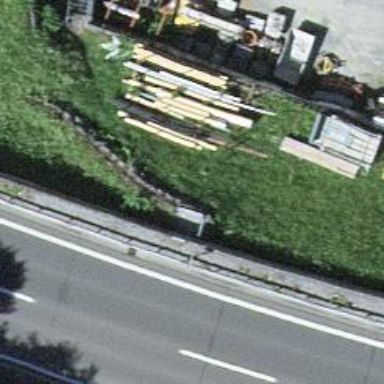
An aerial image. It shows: Retaining wall.